Question: In my WPF application I have this:
'''
<StackPanel>
<TextBlock>
<Hyperlink>
<TextBlock TextWrapping="Wrap" Name="HyperlinkText" />
</Hyperlink>
</TextBlock>
</StackPanel>
'''
But if I set 'HyperlinkText.Text' to a long text that wraps, the whole text is underlined only once at the bottom (see image). Is there a way to have every line underlined separately without manual wrapping?

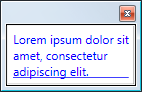
Answer: An easier way to achieve that is to use 'Run' instead of TextBlock.
Hope it helps.